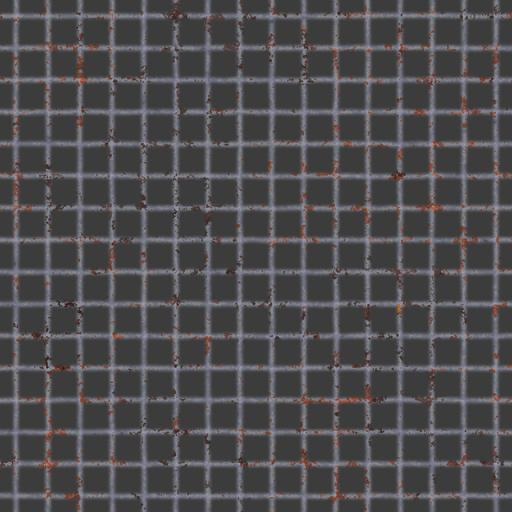
Tags: metal walkway steel